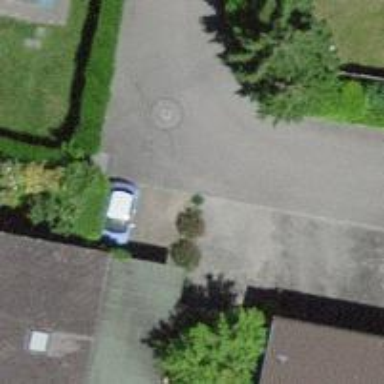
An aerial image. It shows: Paved residential road.